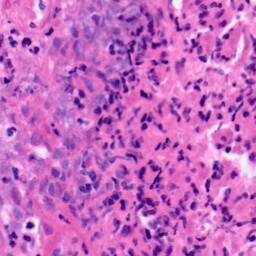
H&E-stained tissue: Pancreatic